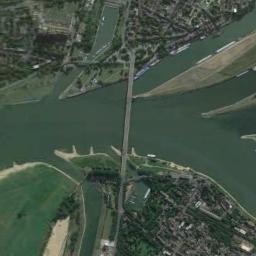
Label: bridge